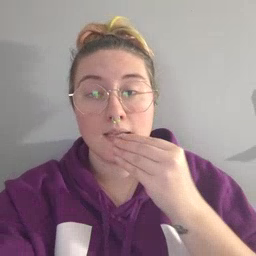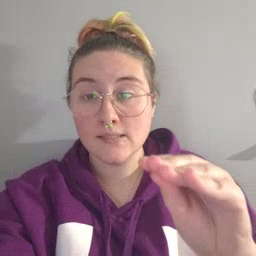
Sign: kiss